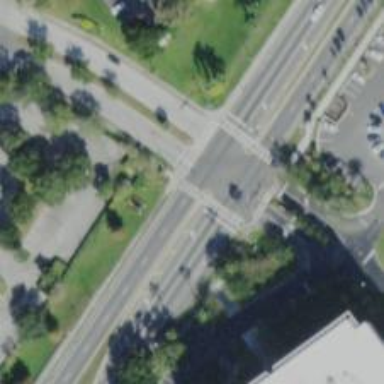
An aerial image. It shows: Crossing road.